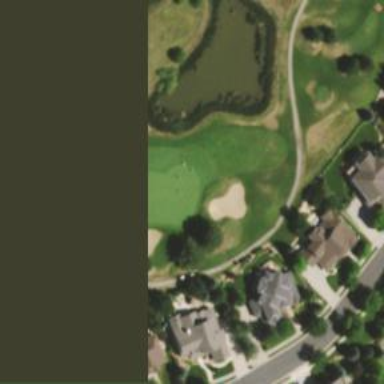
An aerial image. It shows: View of golf hole.